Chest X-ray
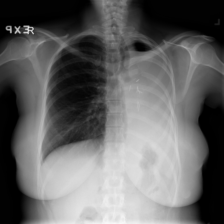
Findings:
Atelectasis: negative
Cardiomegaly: negative
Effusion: negative
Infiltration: negative
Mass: negative
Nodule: negative
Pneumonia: negative
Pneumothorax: negative
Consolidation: negative
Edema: negative
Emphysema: negative
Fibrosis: negative
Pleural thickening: negative
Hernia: negative